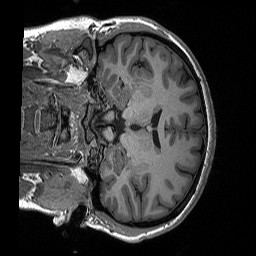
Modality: T1w
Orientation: coronal
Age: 21
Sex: female